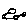
Label: car